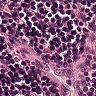
Metastatic tissue present: no